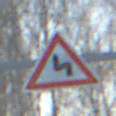
Verkehrszeichen: DoppelkurveZunaechstLinks
Umgebung: Outdoor, Nature
Tageszeit: SunriseSunset
Wetter: Clear
Licht: Natural
Jahreszeit: Winter
Kontrast: LowContrast